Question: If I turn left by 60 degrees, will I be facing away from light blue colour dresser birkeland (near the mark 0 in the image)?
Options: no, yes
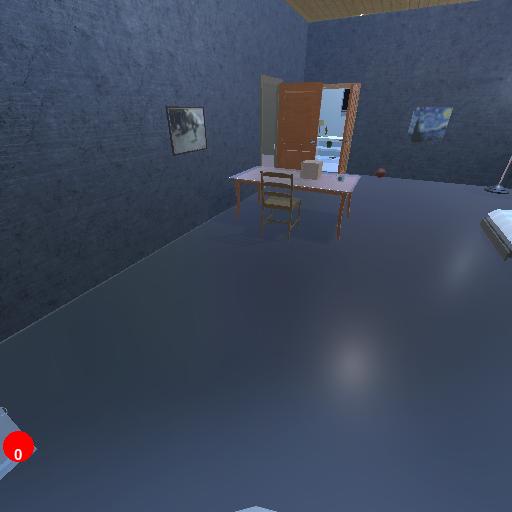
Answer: no